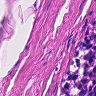
Metastatic tissue present: no